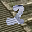
Label: 2